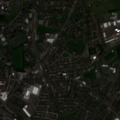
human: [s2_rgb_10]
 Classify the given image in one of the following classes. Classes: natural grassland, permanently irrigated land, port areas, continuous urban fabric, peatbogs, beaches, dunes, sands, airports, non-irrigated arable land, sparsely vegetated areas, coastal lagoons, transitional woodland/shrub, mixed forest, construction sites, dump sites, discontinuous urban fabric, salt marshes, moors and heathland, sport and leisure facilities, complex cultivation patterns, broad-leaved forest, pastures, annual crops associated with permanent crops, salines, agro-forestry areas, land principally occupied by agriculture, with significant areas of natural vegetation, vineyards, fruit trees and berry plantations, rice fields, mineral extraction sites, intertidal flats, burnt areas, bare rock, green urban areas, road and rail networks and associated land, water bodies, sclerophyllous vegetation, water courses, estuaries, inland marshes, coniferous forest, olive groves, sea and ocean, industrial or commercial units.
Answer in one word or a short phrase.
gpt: discontinuous urban fabric, industrial or commercial units